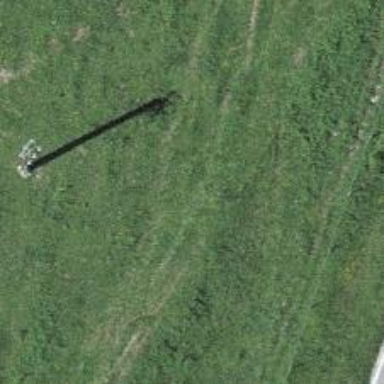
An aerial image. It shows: Power pole.